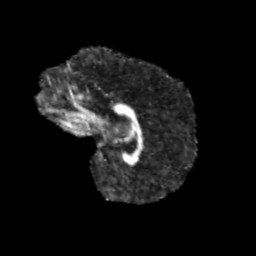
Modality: FA
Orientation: sagittal
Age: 13
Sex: male
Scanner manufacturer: siemens
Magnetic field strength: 3 T
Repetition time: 3.8 s
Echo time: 0.07 s